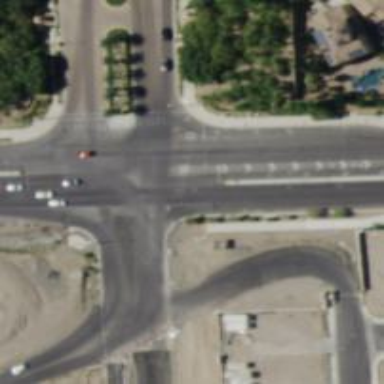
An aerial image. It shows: Solid stop line on the road.